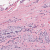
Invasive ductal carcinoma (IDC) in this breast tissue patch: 1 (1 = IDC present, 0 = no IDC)